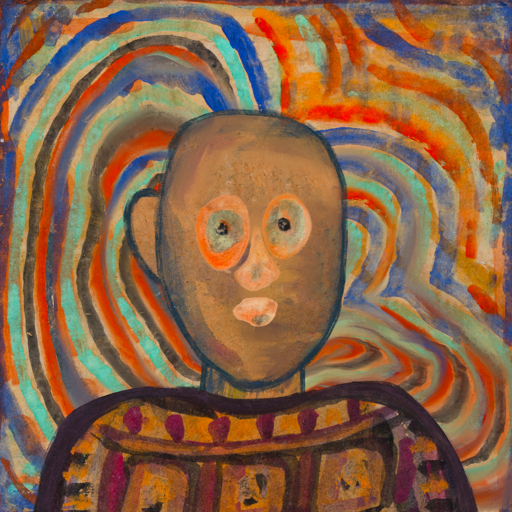
Background: Sisters, Head And Neck Front: In_The_Sun, Face Front: Childish, Bust: Doll, Hair Front: Blank, Head Accessory: Blank, Second Necklace: Blank, Necklace: Blank, Baby: Blank